Question: I'm an absolute beginner when it comes to C#. Trying to learn via examples. So I've found myself a nice little calculator tutorial. Everything goes fine up to last moment, the code is working, but it doesn't take multi-digit input like '33'. There's a bool statement there for turning arithmetic operations on/off and tutorial instructor figured, that we should put 'bool = false' before the number input/button press (in 'button_Click').
His code looks like this:
'''
public partial class MainWindow : Window
{
double value = 0;
string operation = "";
bool operation_pressed = false;
public MainWindow()
{
InitializeComponent();
}
private void button_Click(object sender, RoutedEventArgs e)
{
if ((tb.Text == "0") || (operation_pressed == true))
tb.Clear();
operation_pressed = false;
Button b = (Button)sender;
tb.Text += "
" + b.Content.ToString();
}
private void operator_Click(object sender, RoutedEventArgs e)
{
Button b = (Button)sender;
operation = b.Content.ToString();
value = double.Parse(tb.Text);
operation_pressed = true;
equation.Content = value + " " + operation;
}
private void result_Click(object sender, RoutedEventArgs e)
{
equation.Content = "";
switch(operation)
{
case "+":
tb.Text = "
" + (value + double.Parse(tb.Text)).ToString();
break;
case "-":
tb.Text = "
" + (value - double.Parse(tb.Text)).ToString();
break;
case "*":
tb.Text = "
" + (value * double.Parse(tb.Text)).ToString();
break;
case "/":
tb.Text = "
" + (value / double.Parse(tb.Text)).ToString();
break;
default:
break;
}
}
private void CE_Click(object sender, RoutedEventArgs e)
{
tb.Text = "
0";
}
private void C_Click(object sender, RoutedEventArgs e)
{
tb.Clear();
equation.Content = "";
value = 0;
}
}
'''
It compiles nicely. But when I try to input a multidigit number and follow it with a mathematical operator, it throws an exception for 'value = double.Parse(tb.Text);' that states:
> When converting string to DateTime, parse the string to take the date before putting each variable into the 'DateTime' object.
I'm so confused right now. There's no 'DateTime' even involved! And I'm 100% positive, everything is like in the tutorial. What's going on? :/
Any help will be appreciated greatly!
Screenshot of actual error:

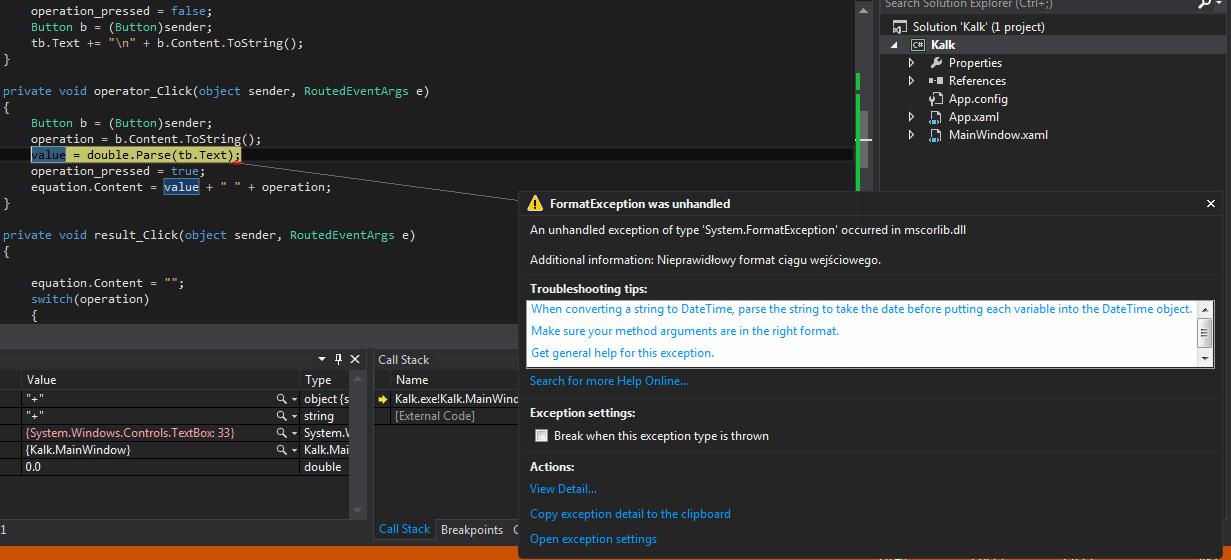
Answer: First of all, you're interpreting the debugger incorrectly. This is the error message:
> When converting string to DateTime, parse the string to take the date before putting each variable into the DateTime object.
Notice how it's listed as "Troubleshooting Tips". In the vast majority of cases, you can ignore it. The error message itself is in a language I don't know, so I can't speak to what it says. But a 'FormatException' essentially means that you're trying to parse a value which can't be parsed.
Your screen shot cuts off some information, but what is the value of 'tb.Text'? Is it one of those '"+"' strings? If so, then that's your problem.
'"+"' can't be parsed as a numeric value, because "+" isn't a number.
You can make your code a little more resistant to errors by using 'TryParse' instead of 'Parse'. Something like this:
'''
double result;
if (!double.TryParse(tb.Text, out result))
{
// couldn't parse
}
'''
If the 'if' block isn't entered, then 'result' will contain the successfully parsed value. If it entered, then the value couldn't be parsed. How you handle that situation is up to you. An error message to the user, a default value instead of the parsed value, etc. That's application logic for you to define.
The point is, 'tb.Text' contains a non-numeric value which you're trying to convert into a numeric value. Hence the error.